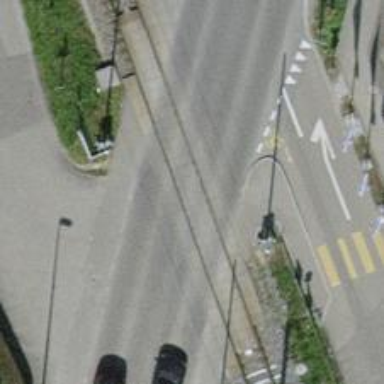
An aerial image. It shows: Railway level crossing.